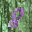
Label: 8